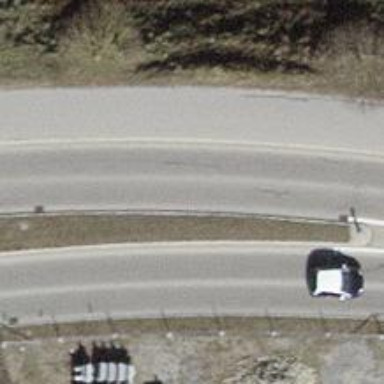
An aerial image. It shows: Secondary road with asphalt surface.